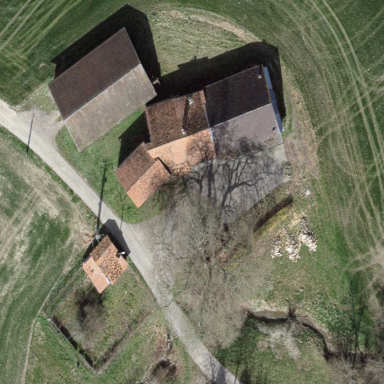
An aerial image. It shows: Farmyard area.